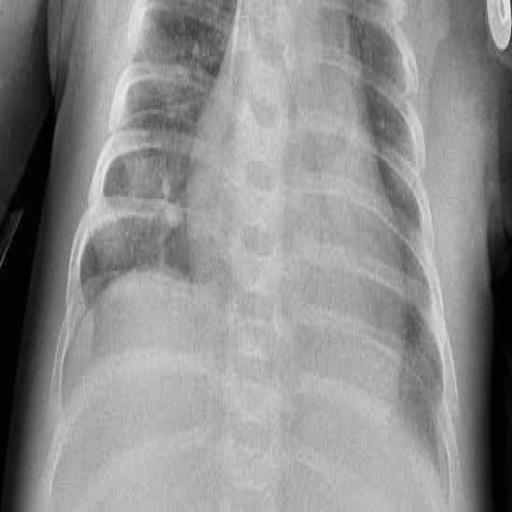
Finding: PNEUMONIA